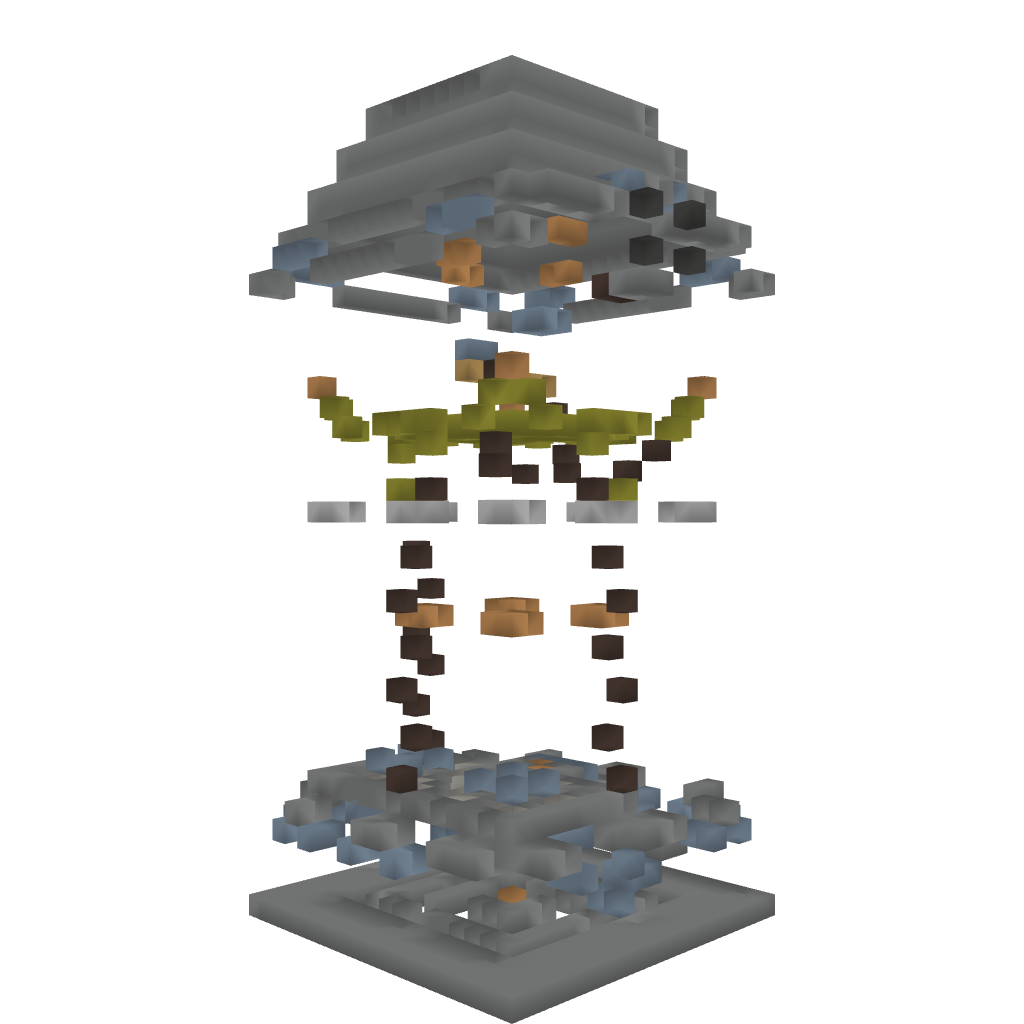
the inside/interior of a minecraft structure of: Parkour Office/Library